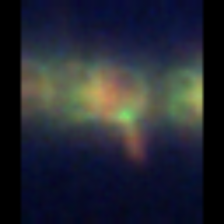
Taxon: Diatom_aggregate
Group: Diatoms